Aerial crown-view tile of a tropical tree (Barro Colorado Island, Panama), acquired 20250414:
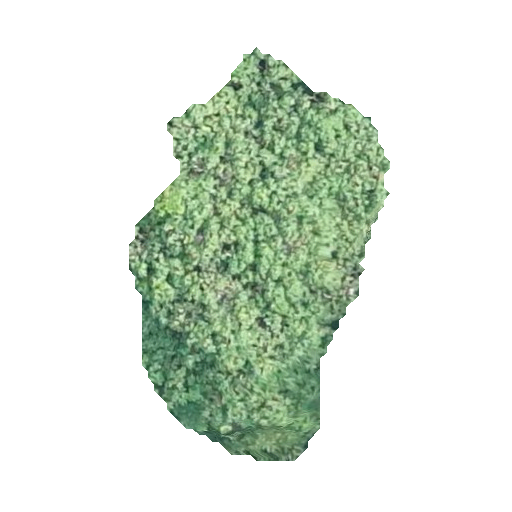
Species: Cecropia insignis
GBIF accepted scientific name: Cecropia insignis
Crown area: 104.857 m²